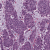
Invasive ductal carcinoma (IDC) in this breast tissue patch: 1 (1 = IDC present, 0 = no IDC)